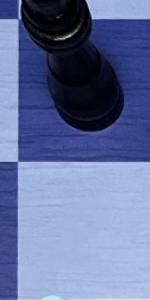
Label: Empty